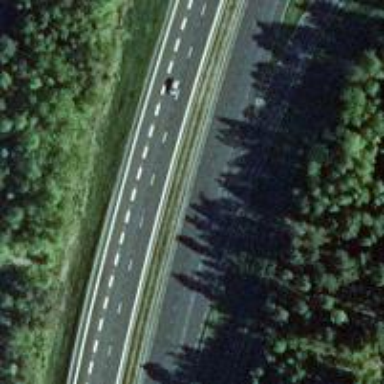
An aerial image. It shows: Asphalt motorway.